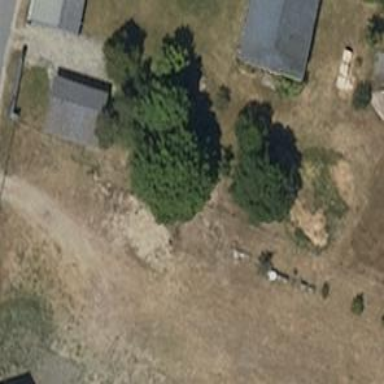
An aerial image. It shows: Deciduous broadleaved tree.